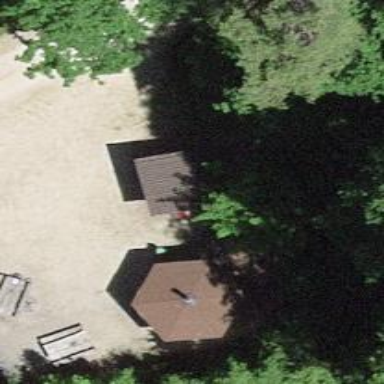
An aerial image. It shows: Picnic shelter provides comfortable rest area.